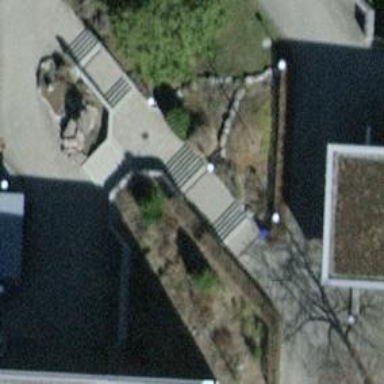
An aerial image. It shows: Set of steps made of paving stones.